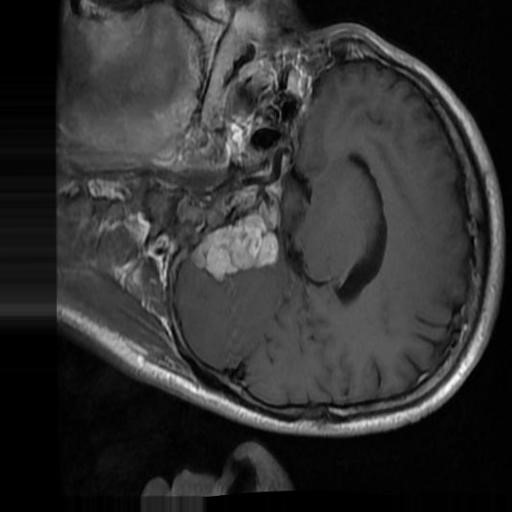
Label: brain_menin